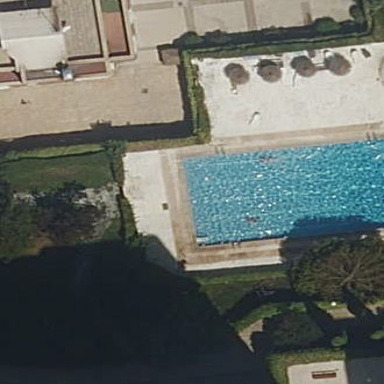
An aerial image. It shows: Swimming pool located in leisure land.